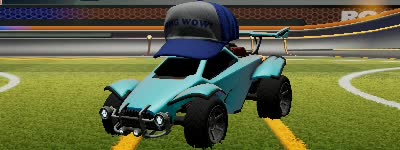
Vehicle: octane